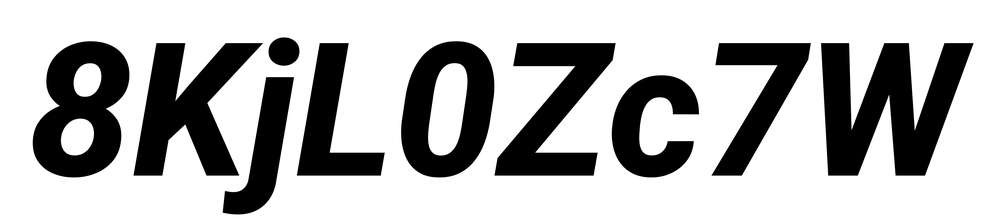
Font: Roboto-Italic_ExtraBold_Italic